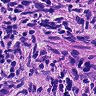
Metastatic tissue present: yes